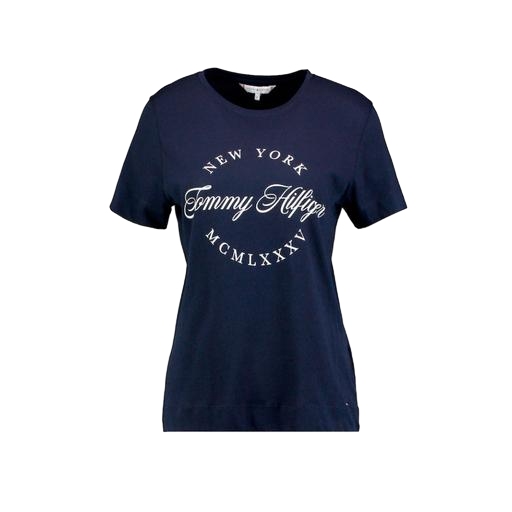
mid t-shirt, women's tee, t-shirt twist graphic, white background